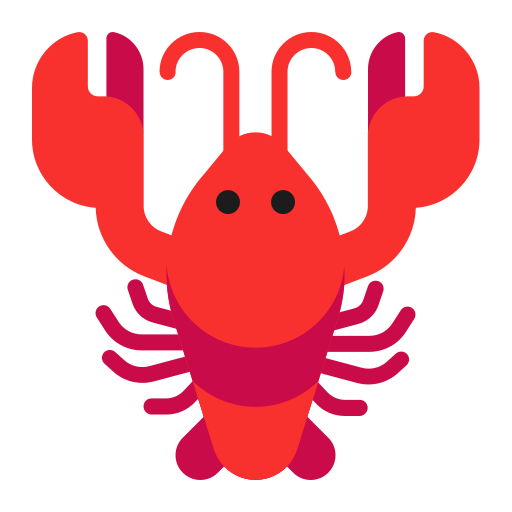
lobster flat